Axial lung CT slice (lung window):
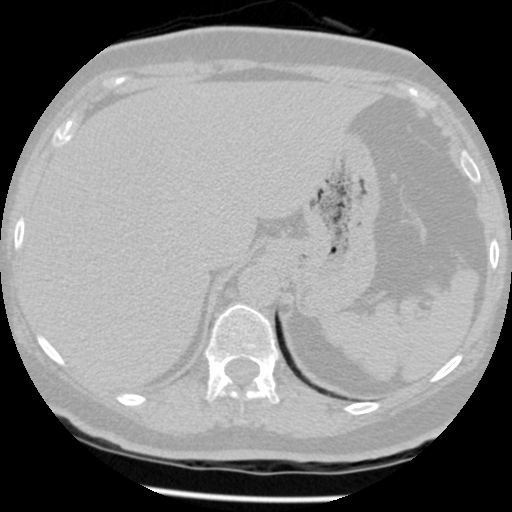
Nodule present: no